Question: I have some data in excel and want to access certain rows with the offset function, however the function returns '#VALUE!' for my small dataset.
Using this, 'OFFSET(A2;0;0;COUNTA(A2:A99999);1)' I get '#VALUE!'. When changing the formula to 'OFFSET(A2;0;0;100;1)' I get a value.

Any suggestions, what I am doing wrong?
I appreciate your replies!
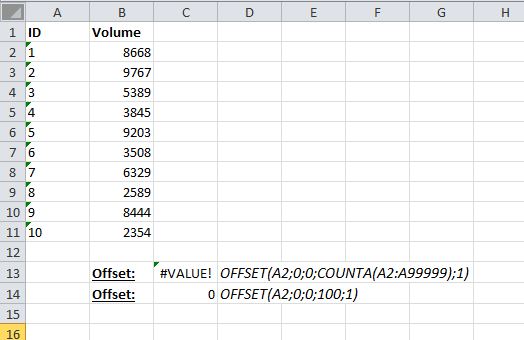
Answer: If '=OFFSET(A2;0;0;COUNTA(A2:A99999);1)' is your full formula you are getting a result with a hard-coded number due to (I hope that's the right term). This means that when you are referencing a range but are not processing the full range the operative cell is the one relative to the current position.
If you put '=$A$2:$A$11' in D2 and fill down you will get processive results according to your row position that match column A. Keep filling down and you will get the '#VALUE!' error when you go past row 11.
This is why '=OFFSET(A2; 0; 0; 100; 1)' returns a zero and '=OFFSET(A2; 0; 0; COUNTA(A2:A99999); 1)' returns a '#VALUE!' error. The first formula is the same as saying '=$A$2:$A$101' and it is returning zero because you put the formula in a cell that was above row 101 (referencing a blank cell in column A that returned a value of ). The second (with the <URL>.
On a related note, these variations of the <URL>.
'''
'for text in a column
=$A$2:INDEX($A:$A, MATCH("zzz", $A:$A))
'for numbers in a column
=$A$2:INDEX($A:$A, MATCH(1e99, $A:$A))
'for unknown in a column
=$A$2:INDEX($A:$A, IFERROR(MATCH(1e99, $A:$A), MATCH("zzz", $A:$A)))
'for combined in a column
=$A$2:INDEX($A:$A, MAX(MATCH(1e99, $A:$A), MATCH("zzz", $A:$A)))
'I don't like COUNTA but it works as long as there are no blanks
=$A$2:INDEX($A:$A, COUNTA($A:$A))
'''
There are many variations on this method. Perhaps you can use one of the above for your purposes.